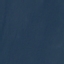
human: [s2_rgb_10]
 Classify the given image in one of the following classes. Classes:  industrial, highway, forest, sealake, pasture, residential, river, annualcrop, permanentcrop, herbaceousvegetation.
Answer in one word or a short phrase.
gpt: SeaLake